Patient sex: F
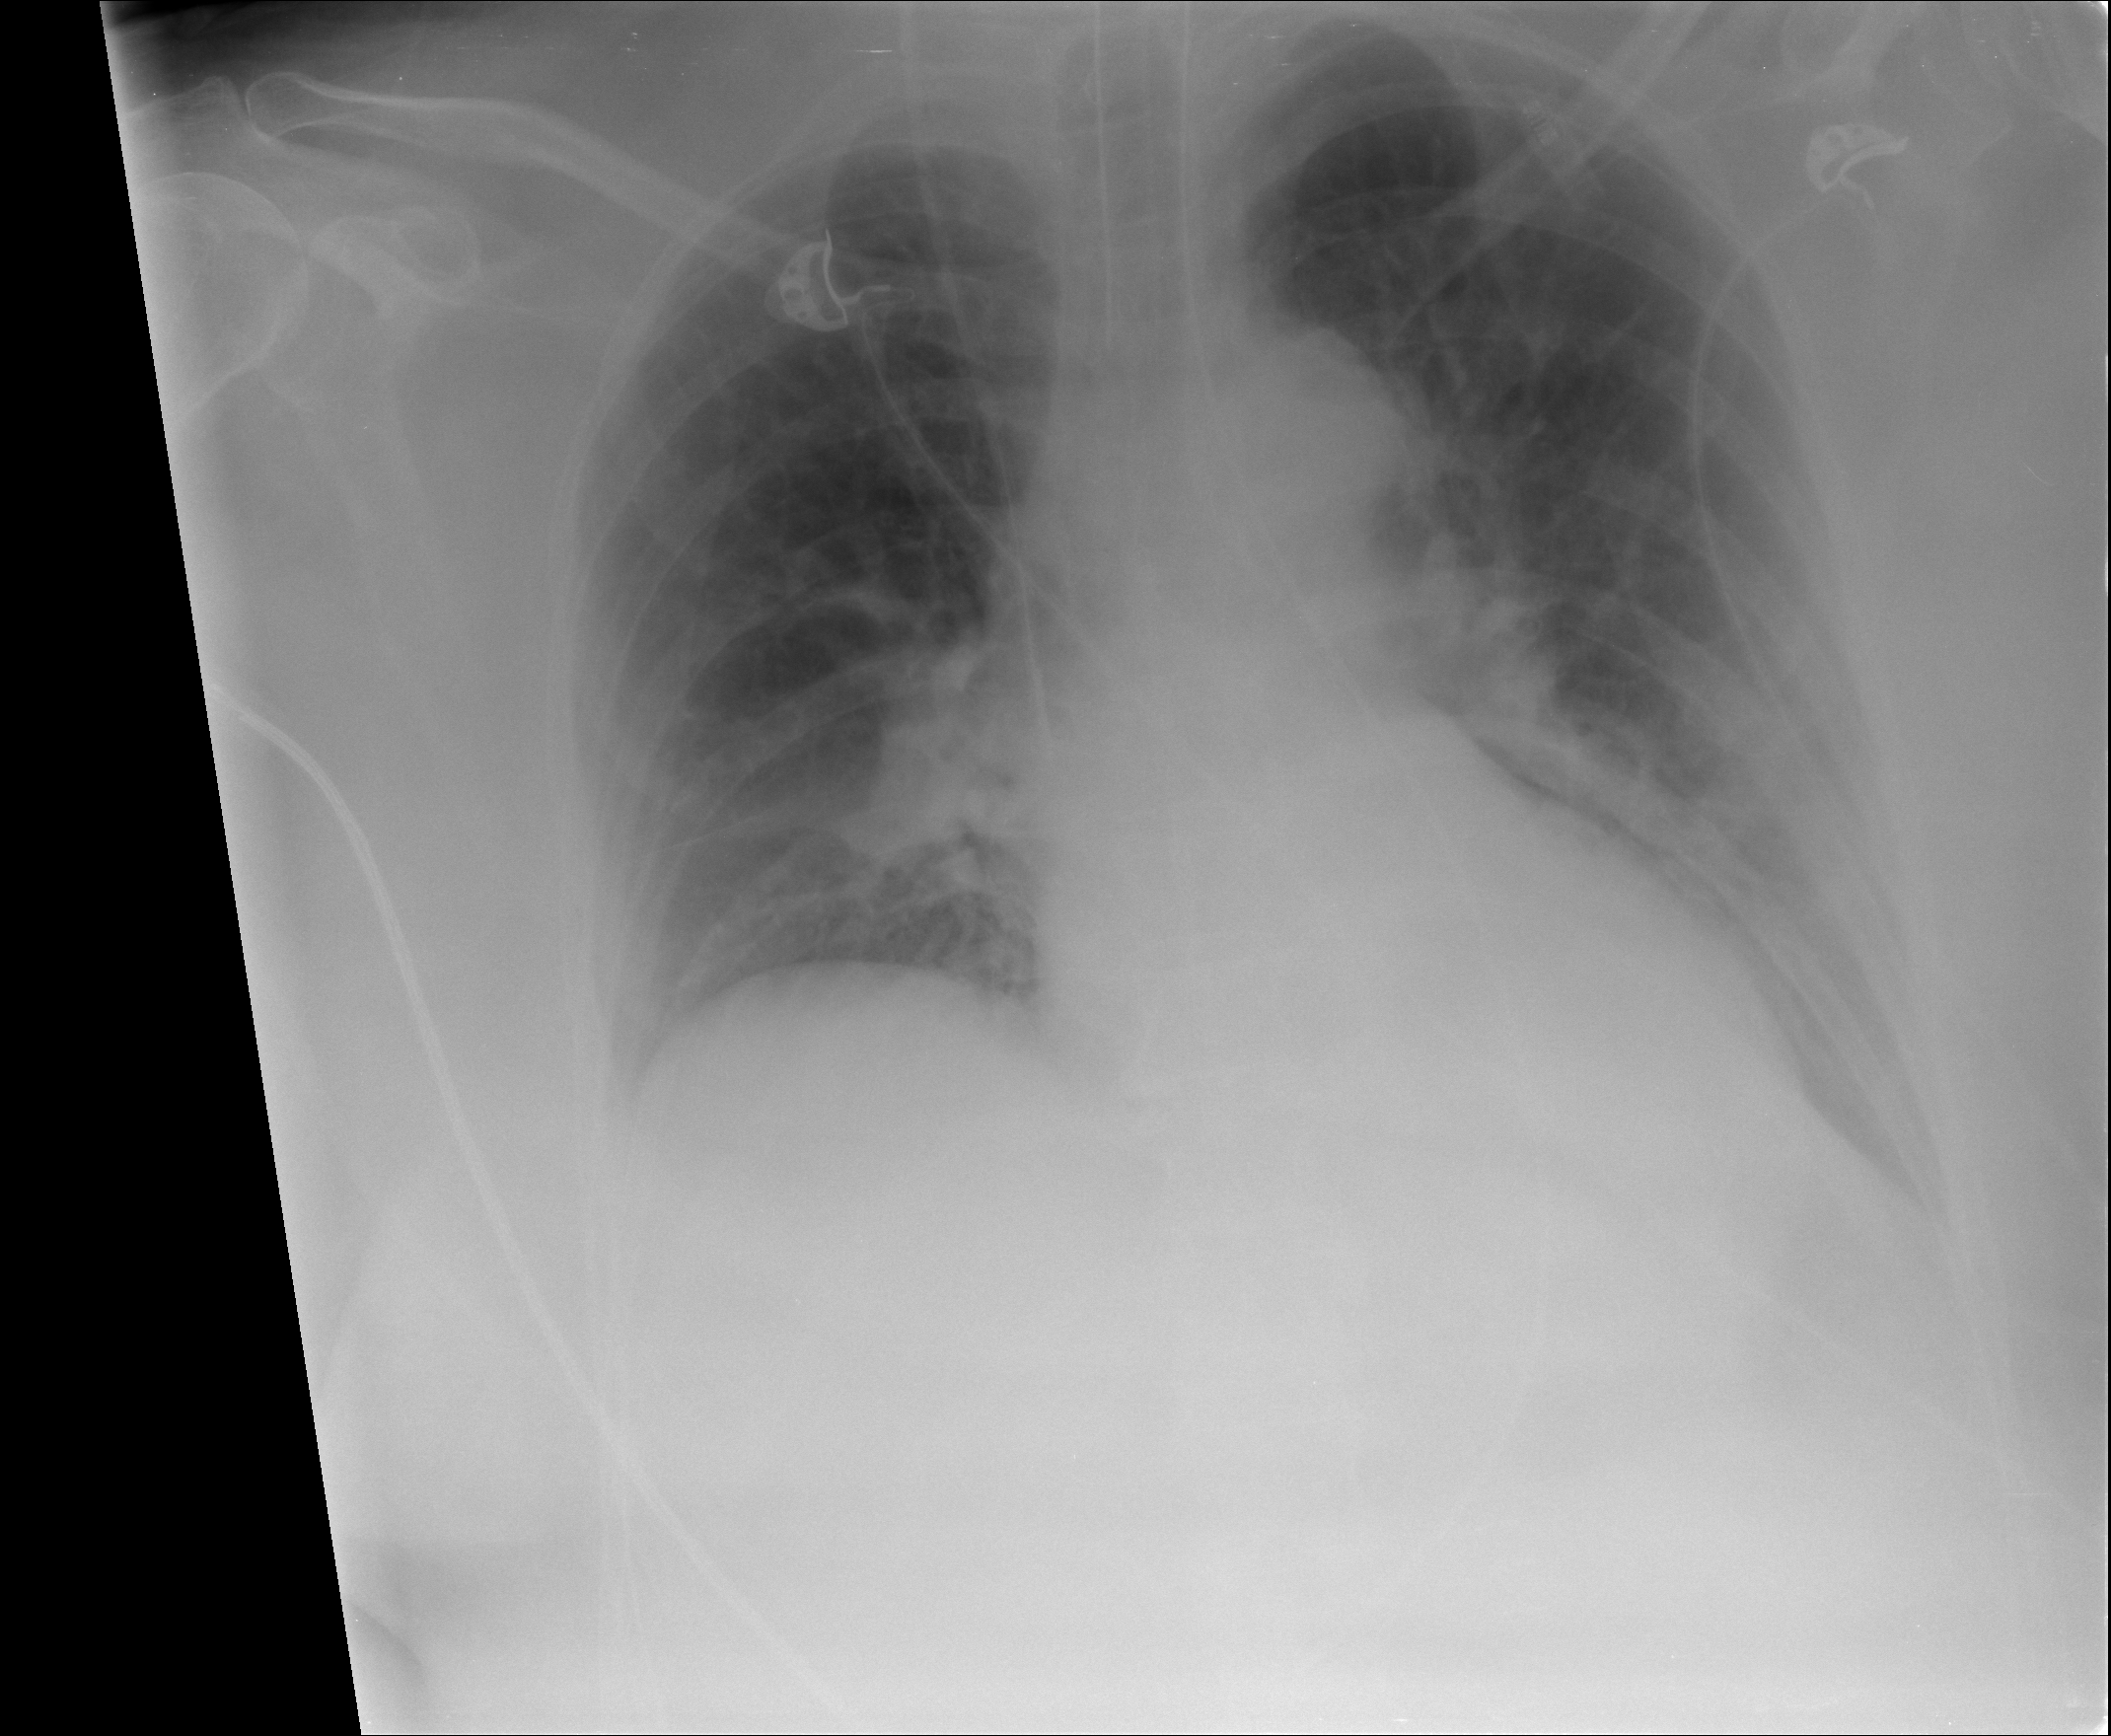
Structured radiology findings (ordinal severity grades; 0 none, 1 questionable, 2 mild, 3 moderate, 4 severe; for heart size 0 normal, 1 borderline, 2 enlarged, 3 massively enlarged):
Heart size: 1
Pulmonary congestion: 0
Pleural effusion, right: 2
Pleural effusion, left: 2
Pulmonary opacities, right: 0
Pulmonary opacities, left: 0
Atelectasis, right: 2
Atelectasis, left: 2